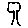
Label: tree